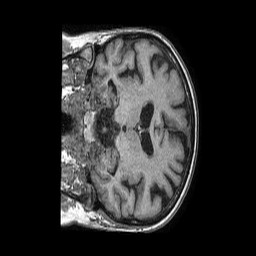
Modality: T1w
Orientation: coronal
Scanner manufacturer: philips
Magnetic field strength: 1.5 T
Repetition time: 0.007548 s
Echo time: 0.003427 s